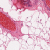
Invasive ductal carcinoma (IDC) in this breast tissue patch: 0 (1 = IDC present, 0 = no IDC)